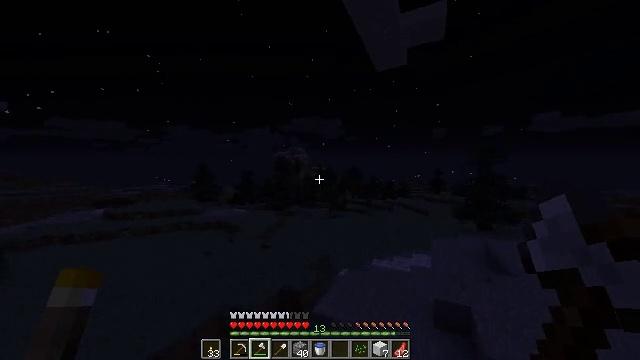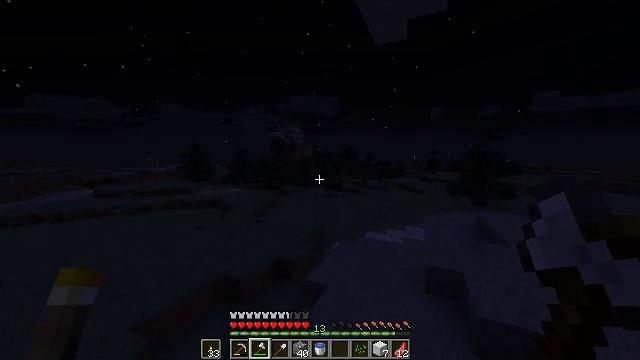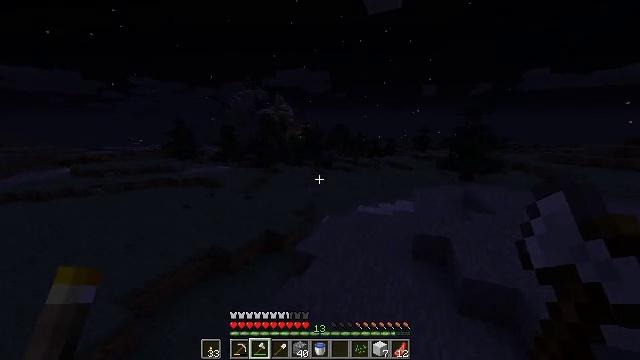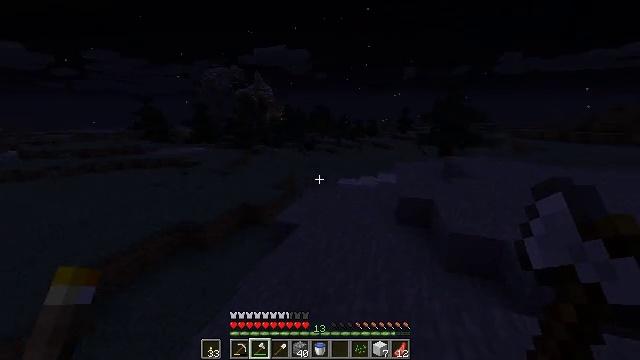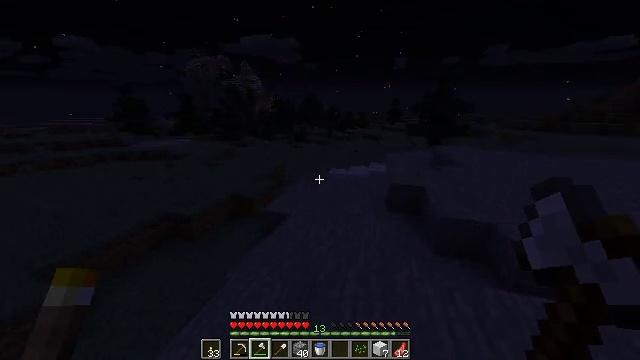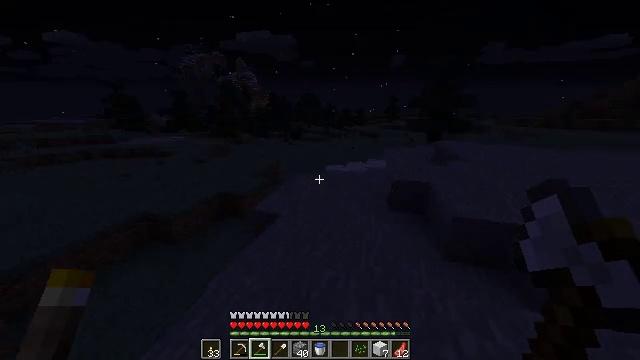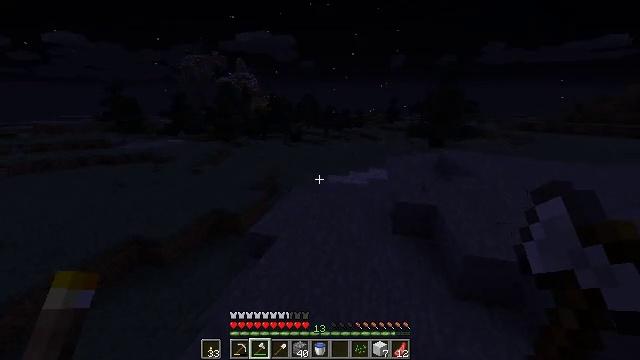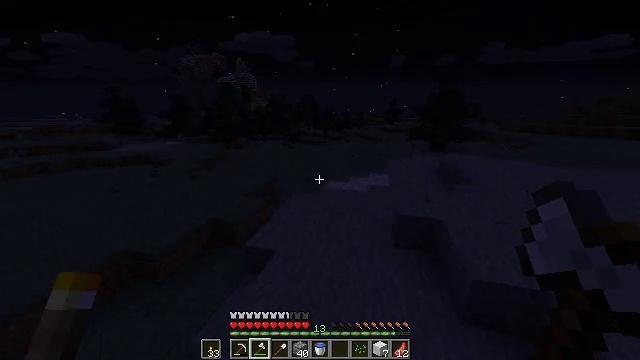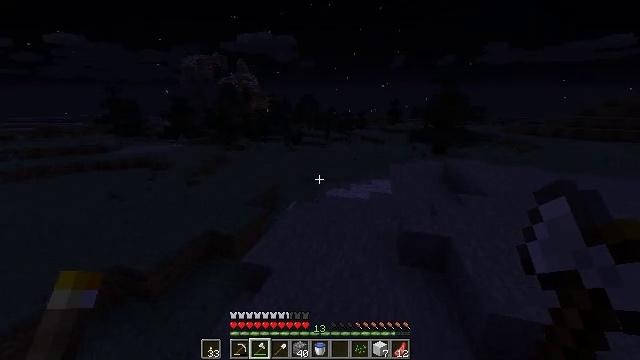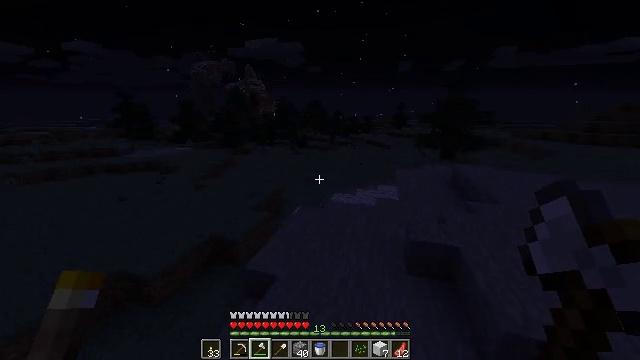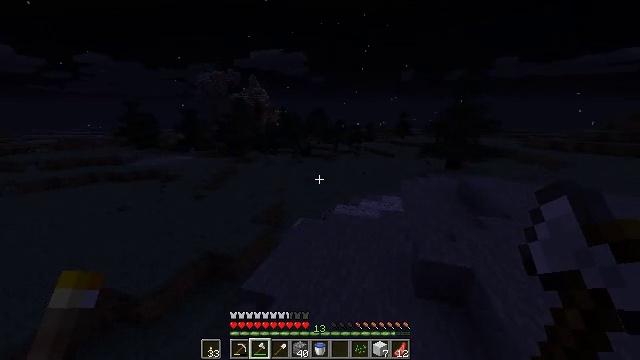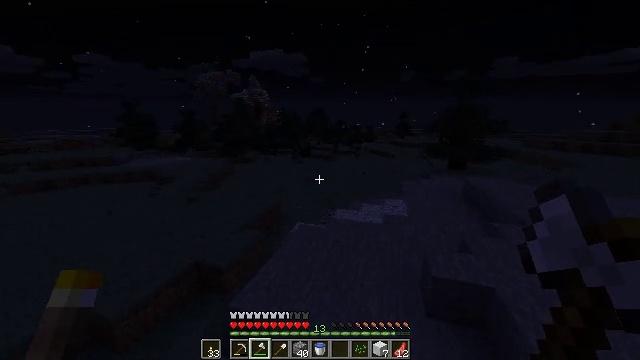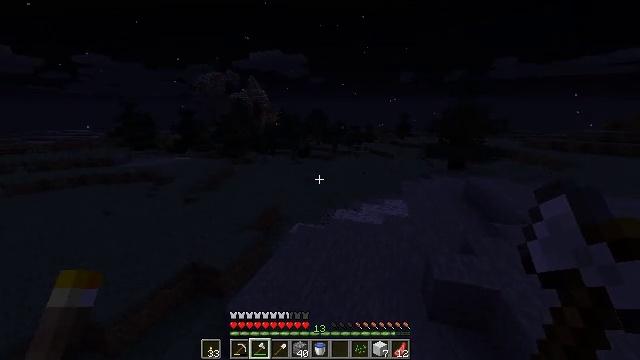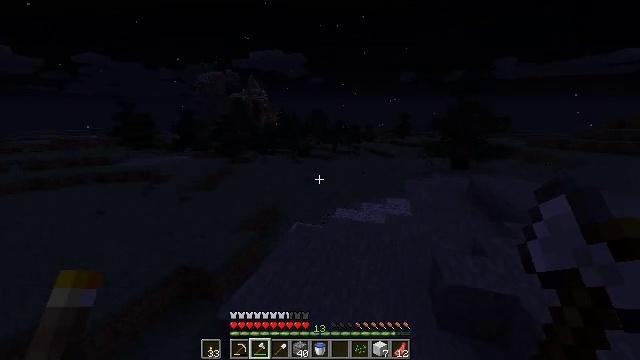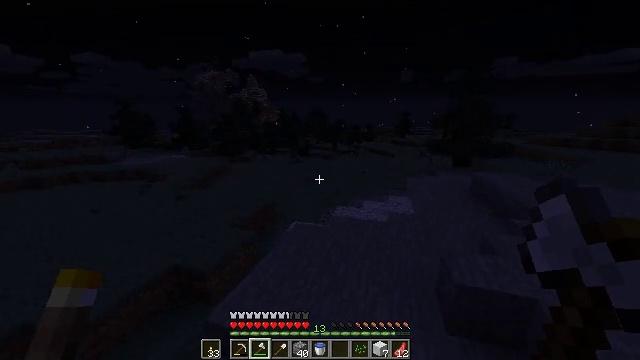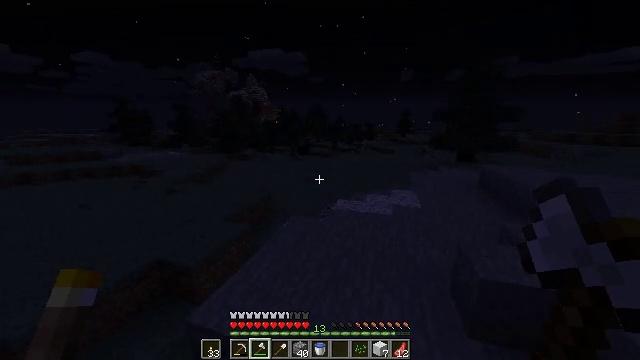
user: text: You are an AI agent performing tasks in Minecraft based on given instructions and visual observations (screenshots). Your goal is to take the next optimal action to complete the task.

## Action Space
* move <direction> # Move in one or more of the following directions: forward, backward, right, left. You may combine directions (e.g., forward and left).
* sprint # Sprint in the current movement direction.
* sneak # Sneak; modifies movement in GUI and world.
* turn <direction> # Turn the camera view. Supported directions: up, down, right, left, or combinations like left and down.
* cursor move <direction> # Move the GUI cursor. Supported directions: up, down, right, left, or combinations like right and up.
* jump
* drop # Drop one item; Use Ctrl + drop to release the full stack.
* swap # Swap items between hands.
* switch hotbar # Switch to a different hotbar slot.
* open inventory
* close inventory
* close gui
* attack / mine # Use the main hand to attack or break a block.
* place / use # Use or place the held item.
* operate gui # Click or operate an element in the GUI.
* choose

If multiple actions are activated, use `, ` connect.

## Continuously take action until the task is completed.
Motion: motion action
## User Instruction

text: Break the hay block to collect it.
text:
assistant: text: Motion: move forward, sprint, turn right and down, jump
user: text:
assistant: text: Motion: move forward, sprint, turn right and down, jump
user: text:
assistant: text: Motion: move forward, sprint, turn right and down, jump
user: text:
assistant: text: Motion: move forward, sprint, turn right and down, jump
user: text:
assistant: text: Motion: move forward, sprint, jump
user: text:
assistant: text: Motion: move forward, sprint, jump
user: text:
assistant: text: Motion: move forward, sprint, jump
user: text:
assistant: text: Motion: move forward, sprint, jump
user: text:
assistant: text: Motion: move forward, sprint, turn left and up, jump
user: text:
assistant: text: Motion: move forward, sprint, turn up, jump
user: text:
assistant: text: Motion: move forward, sprint, jump
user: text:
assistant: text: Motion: move forward, sprint, jump
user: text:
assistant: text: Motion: move forward, sprint, jump
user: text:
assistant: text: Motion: move forward, sprint, jump
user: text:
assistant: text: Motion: move forward, sprint, jump
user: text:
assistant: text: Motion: move forward, sprint, jump
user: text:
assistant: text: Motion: move forward, sprint, jump
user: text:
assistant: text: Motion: move forward, sprint, jump
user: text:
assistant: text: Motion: move forward, sprint, jump
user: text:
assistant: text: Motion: move forward, sprint, jump
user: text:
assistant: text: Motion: move forward, sprint, jump
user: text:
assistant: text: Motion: move forward, sprint, turn right and up, jump
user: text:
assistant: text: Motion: move forward, sprint, jump
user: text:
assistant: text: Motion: move forward, sprint, jump
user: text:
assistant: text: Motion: move forward, sprint, jump
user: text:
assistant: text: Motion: move forward, sprint, jump
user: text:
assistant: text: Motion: move forward, sprint, jump
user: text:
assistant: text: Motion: move forward, sprint, jump
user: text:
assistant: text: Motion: move forward, sprint, jump
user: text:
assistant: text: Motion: move forward, sprint, jump